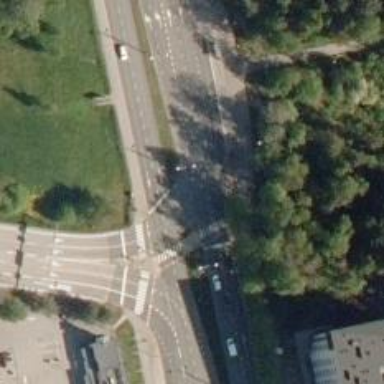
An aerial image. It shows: Asphalt motorway link.